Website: crate-barrel
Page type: payment
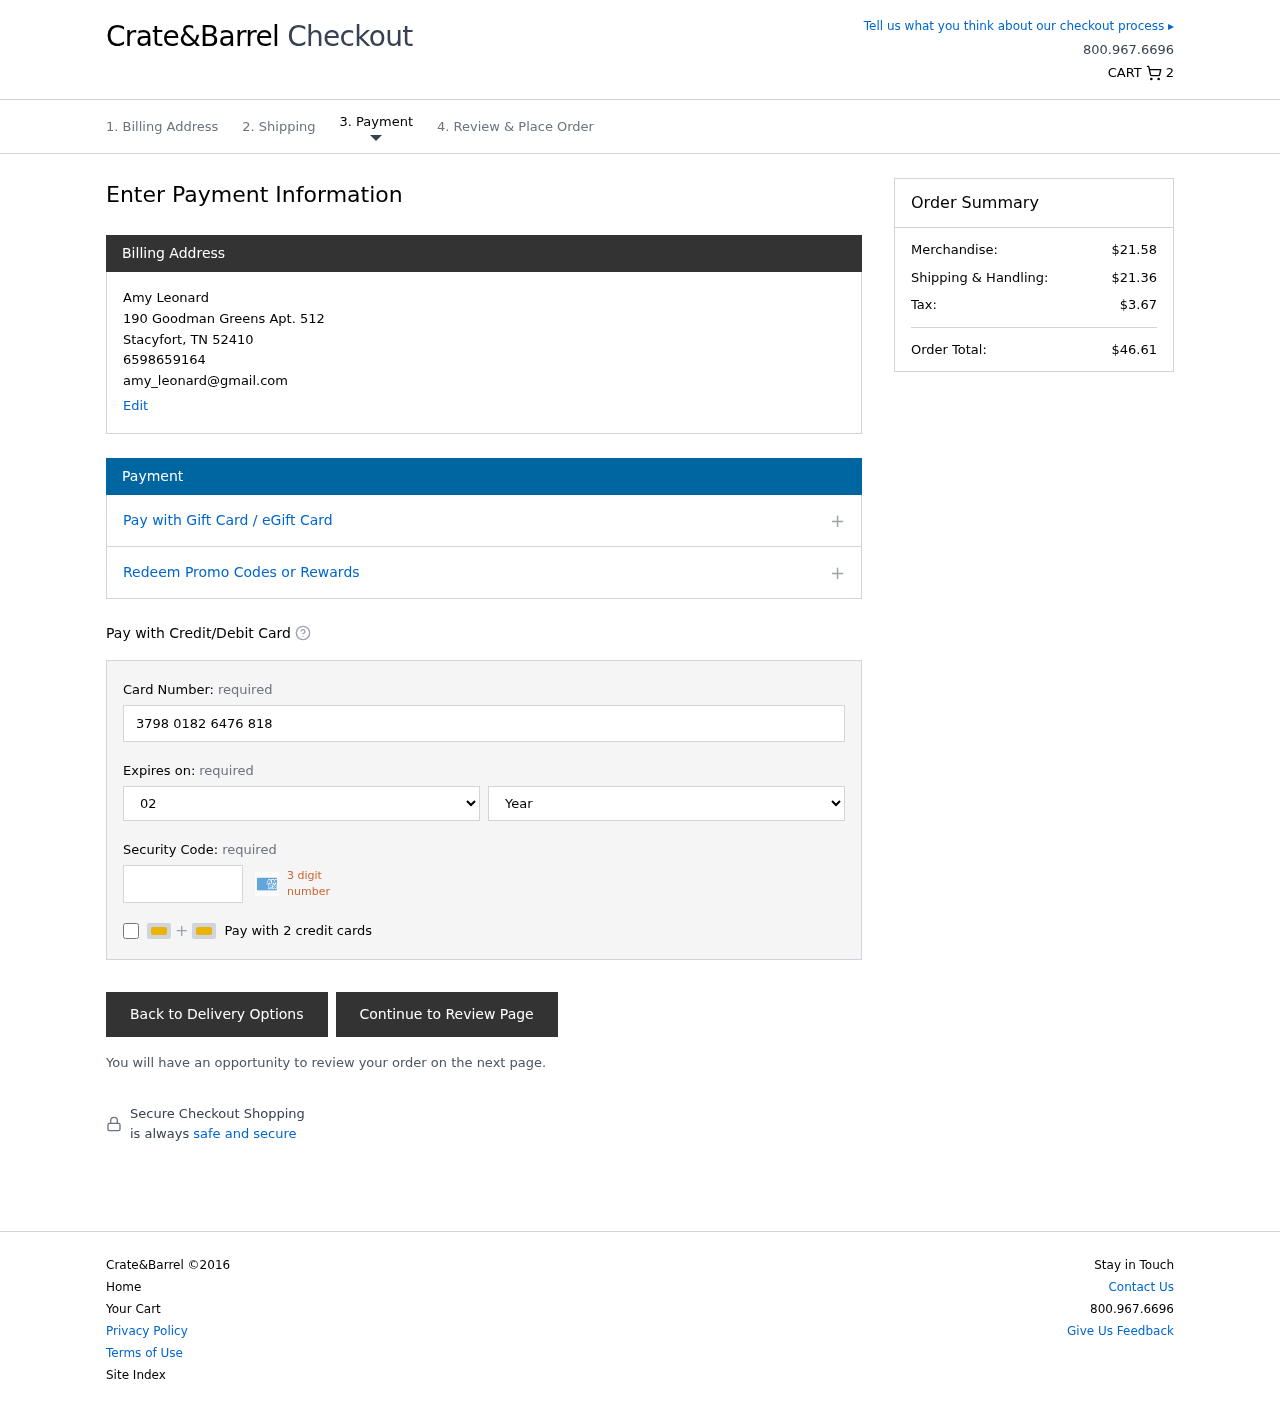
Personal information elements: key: PII_CARD_CVV
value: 8290
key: PII_CARD_EXPIRY_MONTH
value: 02
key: PII_CARD_EXPIRY_YEAR
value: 29
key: PII_CARD_NUMBER
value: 3798 0182 6476 818
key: PII_CITY
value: Stacyfort
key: PII_EMAIL
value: amy_leonard@gmail.com
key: PII_FULLNAME
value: Amy Leonard
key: PII_PHONE
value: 6598659164
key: PII_POSTCODE
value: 52410
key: PII_STATE_ABBR
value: TN
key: PII_STREET
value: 190 Goodman Greens Apt. 512
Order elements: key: ORDER_NUM_ITEMS
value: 2
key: ORDER_SUBTOTAL
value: $21.58
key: ORDER_SHIPPING_COST
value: $21.36
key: ORDER_TAX
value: $3.67
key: ORDER_TOTAL
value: $46.61